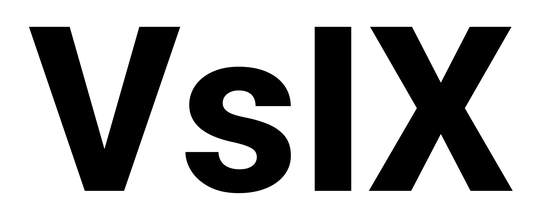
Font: Roboto_ExtraBold